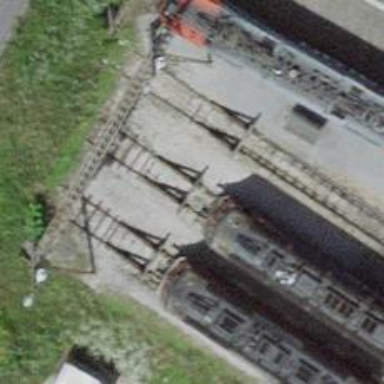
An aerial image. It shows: Railway buffer stop.